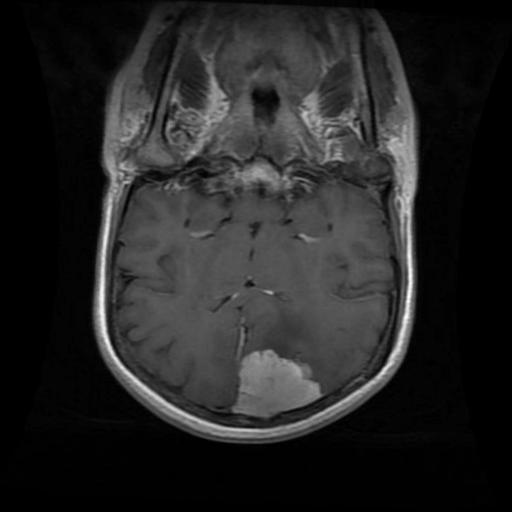
Label: meningioma